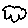
Label: cloud